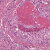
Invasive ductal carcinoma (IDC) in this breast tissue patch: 1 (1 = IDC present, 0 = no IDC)